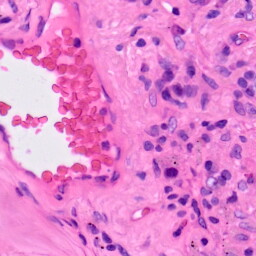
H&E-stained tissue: Lung